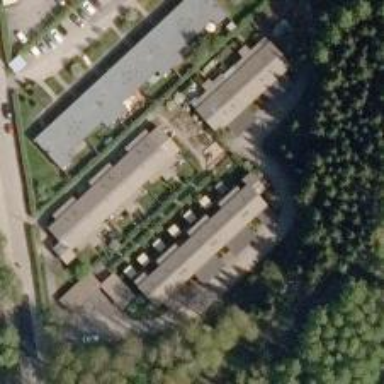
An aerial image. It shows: Terrace building.